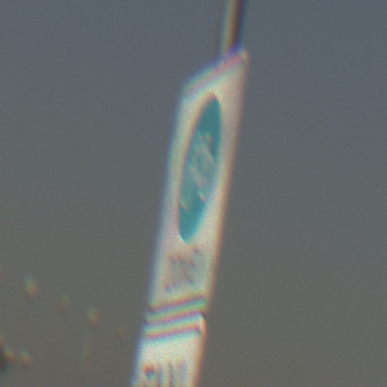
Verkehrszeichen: BeginnFahrradzone
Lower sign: BesondereFahrzeugeUndTransportgueter1
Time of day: MorningAfternoon
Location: Outdoor (Suburban)
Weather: Clear
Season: NotSpecified
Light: Natural